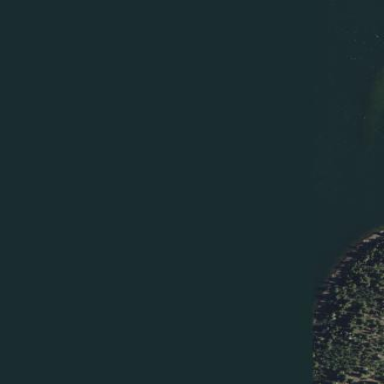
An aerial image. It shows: Lake with natural water.